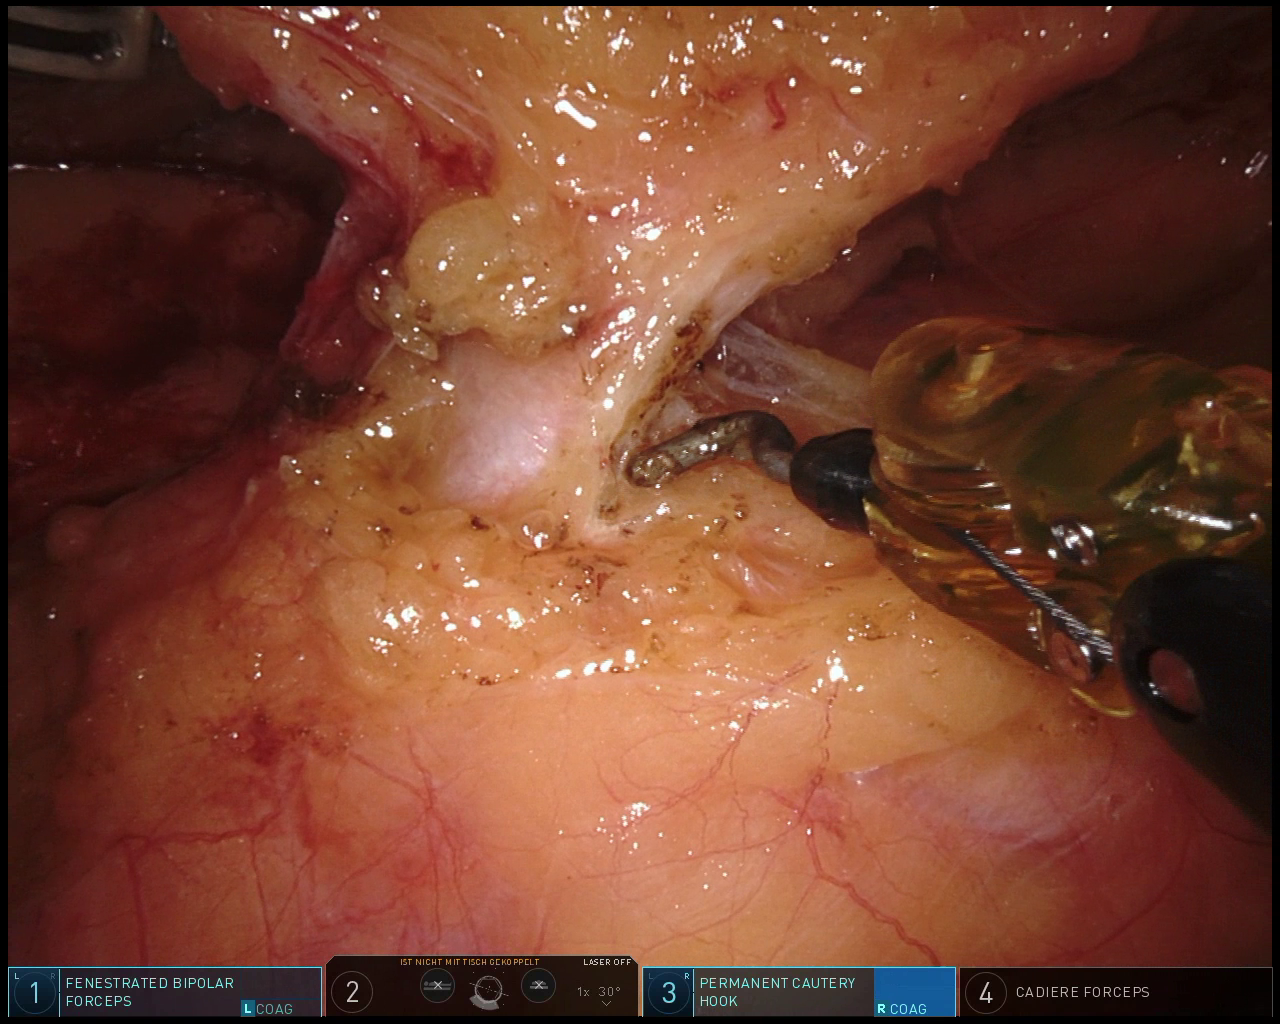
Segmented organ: inferior_mesenteric_artery
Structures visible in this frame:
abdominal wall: no
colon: no
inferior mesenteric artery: yes
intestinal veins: no
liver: no
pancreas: no
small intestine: no
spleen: no
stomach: no
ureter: no
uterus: no
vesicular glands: no